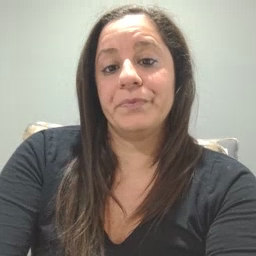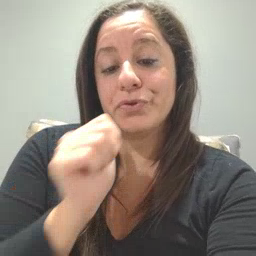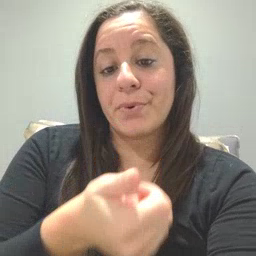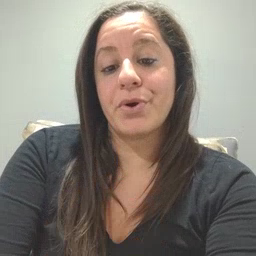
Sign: tomorrow